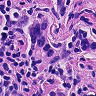
Metastatic tissue present: yes